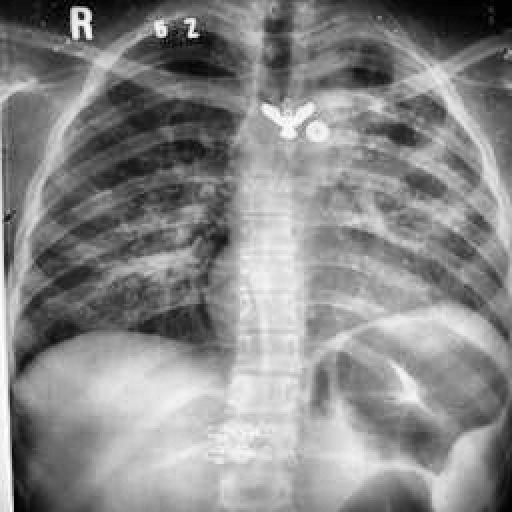
Finding: TUBERCULOSIS